Question: I want to expand my XML layout as I have a number of buttons I need to put on one screen. I have added a scrollview under my textview and image view but cant seem to get the layout to expand? I'm also getting an XML error layout on my scrollview of:
'''
error: Error parsing XML: mismatched tag
'''
Here's my layout showing the expansion issue. Can anyone gibe me an Idea of what I'm doing wrong?:

Heres my XML - Im aware i have duplicate information. This is a test.:
'''
<?xml version="1.0" encoding="utf-8"?>
<LinearLayout xmlns:android="http://schemas.android.com/apk/res/android"
android:layout_width="fill_parent"
android:layout_height="wrap_content"
android:orientation="vertical" >
<LinearLayout
android:layout_width="match_parent"
android:layout_height="84dp"
android:orientation="horizontal" >
<ImageView
android:id="@+id/imgLink"
android:layout_width="60dp"
android:layout_height="match_parent"
android:layout_gravity="center_vertical"
android:layout_weight="0.91"
android:src="@drawable/menulist" />
<TextView
android:id="@+id/textView1"
android:layout_width="165dp"
android:layout_height="match_parent"
android:layout_weight="0.14"
android:gravity="center"
android:text="Menu"
android:textAppearance="?android:attr/textAppearanceLarge"
android:textSize="40sp" />
</LinearLayout>
<ScrollView
android:layout_width="match_parent"
android:layout_height="match_parent" >
<LinearLayout
android:layout_width="match_parent"
android:layout_height="wrap_content"
android:orientation="vertical" >
<Button
android:id="@+id/btnAdd"
android:layout_width="match_parent"
android:layout_height="wrap_content"
android:layout_margin="20dp"
android:drawableLeft="@drawable/addconmenu"
android:src="@drawable/addconmenu"
android:text="Contacts List" />
<Button
android:id="@+id/btnView"
android:layout_width="match_parent"
android:layout_height="wrap_content"
android:layout_margin="20dp"
android:drawableLeft="@drawable/todo"
android:src="@drawable/todo"
android:text="&apos;To Do&apos; List" />
<Button
android:id="@+id/btnEdit"
android:layout_width="match_parent"
android:layout_height="wrap_content"
android:layout_margin="20dp"
android:drawableLeft="@drawable/musicmenu"
android:src="@drawable/musicmenu"
android:text="Music List" />
<Button
android:id="@+id/btnEdit"
android:layout_width="match_parent"
android:layout_height="wrap_content"
android:layout_margin="20dp"
android:drawableLeft="@drawable/shoppingmenu"
android:src="@drawable/shoppingmenu"
android:text="Shopping List" />
<Button
android:id="@+id/btnEdit"
android:layout_width="match_parent"
android:layout_height="wrap_content"
android:layout_margin="20dp"
android:drawableLeft="@drawable/gymmenu"
android:src="@drawable/gymmenu"
android:text="Gym List" />
<Button
android:id="@+id/btnEdit"
android:layout_width="match_parent"
android:layout_height="wrap_content"
android:layout_margin="20dp"
android:drawableLeft="@drawable/appointmentmenu"
android:src="@drawable/appointmentmenu"
android:text="Appointment List" />
</LinearLayout>
</LinearLayout>
</ScrollView>
'''
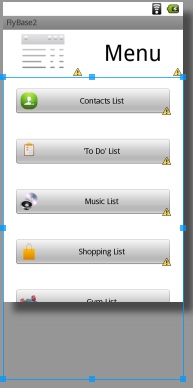
Answer: It looks like you should reverse the order of the last two lines of your layout. You are closing the 'ScrollView' tag after closing the top-level 'LinearLayout' tag.